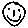
Label: smiley face